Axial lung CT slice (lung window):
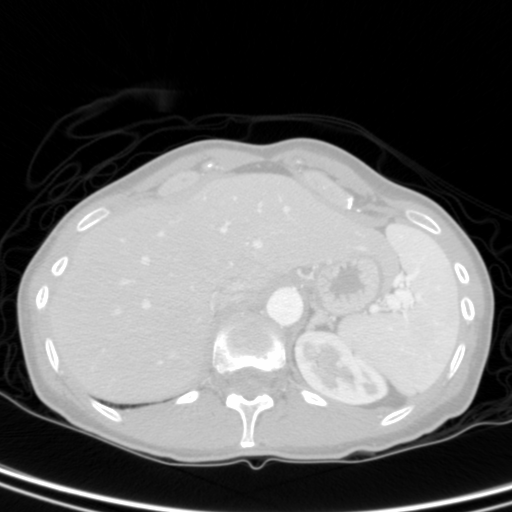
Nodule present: no